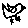
Label: bird